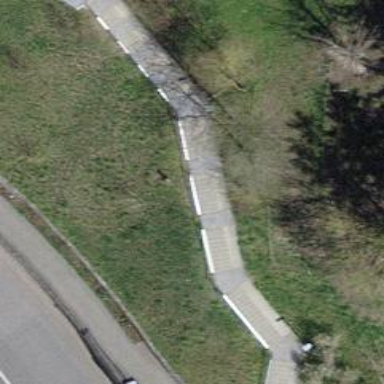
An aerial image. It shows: Road with steps.